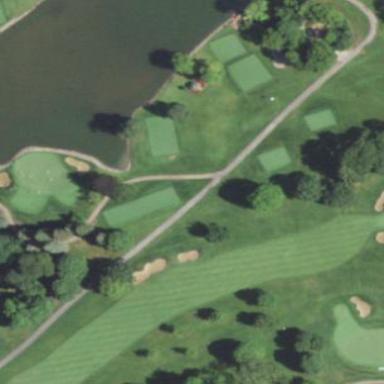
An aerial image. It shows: Well-maintained grassy area known as fairway on golf course.